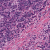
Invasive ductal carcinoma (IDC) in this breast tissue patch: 1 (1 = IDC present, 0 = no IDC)